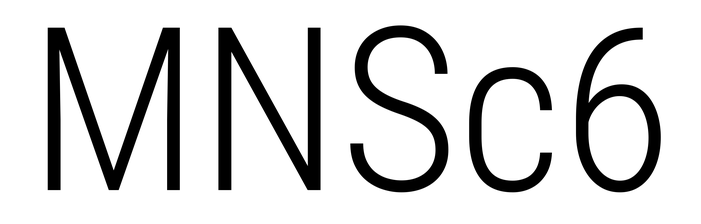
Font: Roboto_Condensed_Light